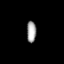
Tissue: lung
Cell type: Fibroblasts
Senescence score: 0.5683
Nuclear area (px): 196
Mean DAPI intensity: 163.321